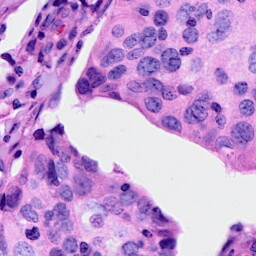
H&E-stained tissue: Breast